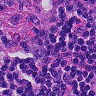
Metastatic tissue present: no